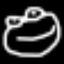
Label: frog